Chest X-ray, PA view. Patient: 30 years old, sex F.
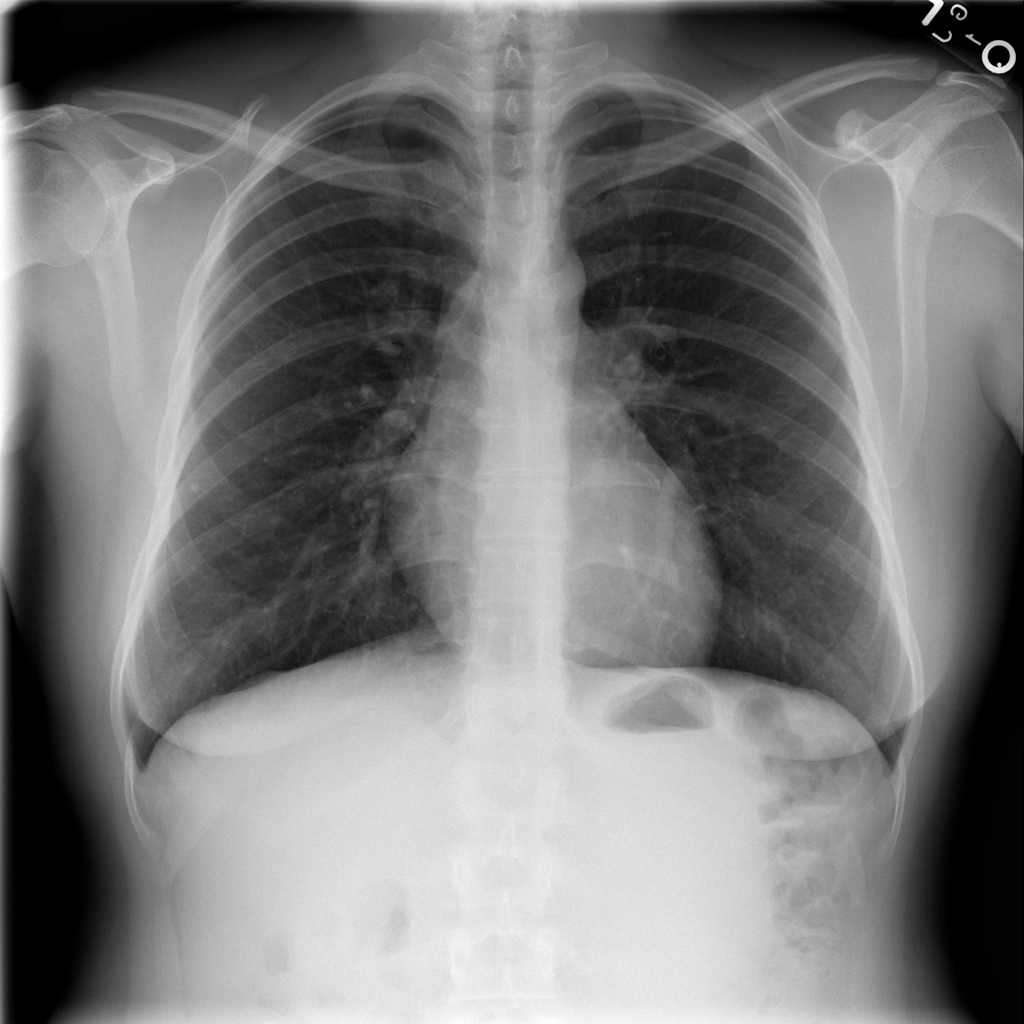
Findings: No Finding